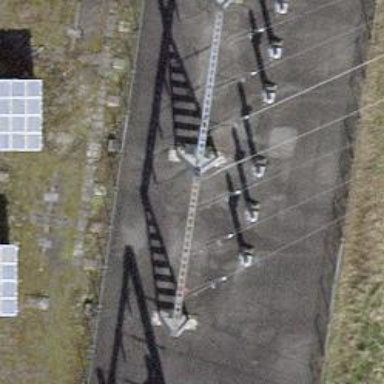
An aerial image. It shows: Insulator used in power systems.